Interaction volume radius: 5 \u00c5
Interaction volume height: 20 \u00c5
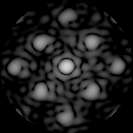
Disorder parameter: 0.2501